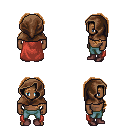
a pixel art fantasy rpg character, male body template, human, dark skin, maroon cape, teal pants, brown princess hairstyle, cloth hood, maroon shoes, four views (front, back, left, right), 2x2 character sprite sheet, small pixel art, hard edges, no anti-aliasing